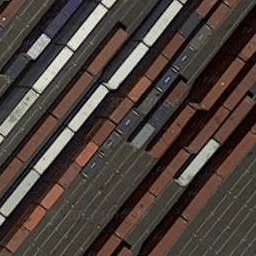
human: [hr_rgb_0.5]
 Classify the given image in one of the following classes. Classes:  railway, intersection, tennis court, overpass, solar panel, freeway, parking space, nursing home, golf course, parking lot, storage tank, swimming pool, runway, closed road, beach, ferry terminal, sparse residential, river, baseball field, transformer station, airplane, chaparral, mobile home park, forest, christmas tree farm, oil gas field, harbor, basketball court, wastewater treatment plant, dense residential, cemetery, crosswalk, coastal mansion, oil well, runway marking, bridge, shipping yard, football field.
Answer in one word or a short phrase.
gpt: shipping yard